Question: When using PHPStorm from JetBrains, when editing a file, if I create a file or class docblock, there is a light gray underline on the previous line (or an over-line on the current line, if you will).
If I put new lines before the docblock, the gray line will move with the docblock, so I believe it's related to the docblock.
I can't figure out how to turn this line off (see image, the red arrow is pointing at the line). I've dug around in the editor or in the color scheme preferences.
Can someone help? (yes, this is the most minor of annoyances)

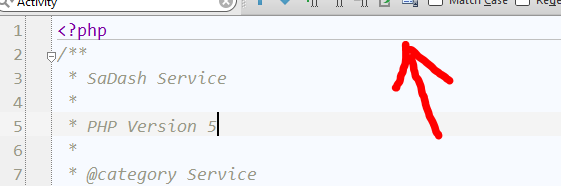
Answer: 'Settings (Preferences on Mac) | Editor | General | Appearance --> Show method separators'
it cannot be turned off.
The only option here is to use the same color as background: 'Settings (Preferences on Mac) | Editor | Colors & Fonts | General --> Method separator color'
---
The path in settings is for PhpStorm v8.0.. For 8.0.1 and older versions it will be slightly different.
You can always use in Settings (top left corner) or 'Help | Find Action' or 'Search Everywhere' functionality to find them (search for 'method' or 'separator' -- there will be not so many matches to check)